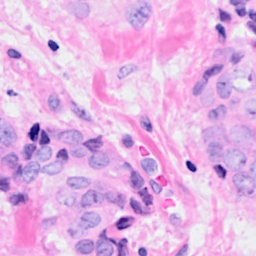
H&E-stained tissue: Breast